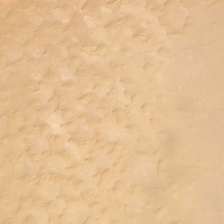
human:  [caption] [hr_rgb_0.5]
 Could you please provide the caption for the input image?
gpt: there's nothing but sand in the desert .

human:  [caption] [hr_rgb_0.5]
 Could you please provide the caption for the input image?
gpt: there's nothing but sand in the desert .

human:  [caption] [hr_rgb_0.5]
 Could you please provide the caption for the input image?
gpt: there's nothing but sand in the desert .

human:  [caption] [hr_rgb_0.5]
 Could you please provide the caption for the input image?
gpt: there's nothing but sand in the desert .

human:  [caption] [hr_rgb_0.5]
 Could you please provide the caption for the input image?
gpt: there's nothing but sand in the desert .